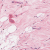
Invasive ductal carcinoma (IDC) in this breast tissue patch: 0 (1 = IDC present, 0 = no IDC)